Brain MRI, t2w sequence, axial 2D slice.
Patient: age 35, sex F, weight 78 kg, height 1.78 m
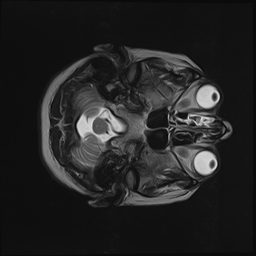